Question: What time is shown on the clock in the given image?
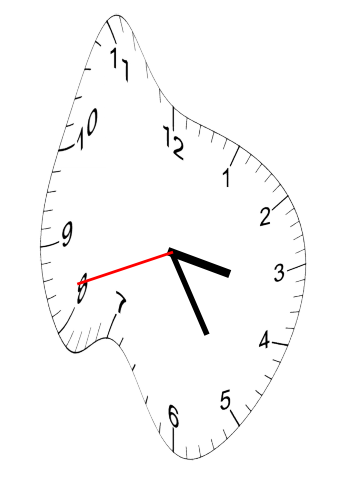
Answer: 03:24:42